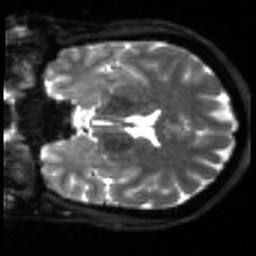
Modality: sbref
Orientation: coronal
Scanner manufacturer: siemens
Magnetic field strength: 3 T
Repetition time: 4 s
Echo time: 0.0594 s